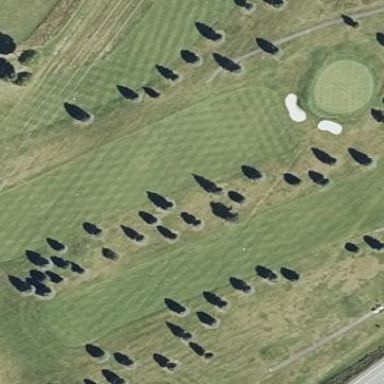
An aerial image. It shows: Golf fairway surrounded by grass.